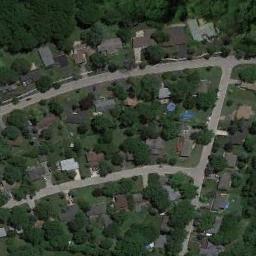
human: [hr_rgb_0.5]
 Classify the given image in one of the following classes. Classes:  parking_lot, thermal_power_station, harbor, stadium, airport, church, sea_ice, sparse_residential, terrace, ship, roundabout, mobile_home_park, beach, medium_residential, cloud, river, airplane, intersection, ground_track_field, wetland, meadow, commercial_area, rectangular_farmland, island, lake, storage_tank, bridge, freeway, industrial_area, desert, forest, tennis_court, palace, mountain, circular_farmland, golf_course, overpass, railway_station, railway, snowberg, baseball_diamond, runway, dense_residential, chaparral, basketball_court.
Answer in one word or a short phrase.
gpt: medium_residential